Question: What is the value of this measurement?
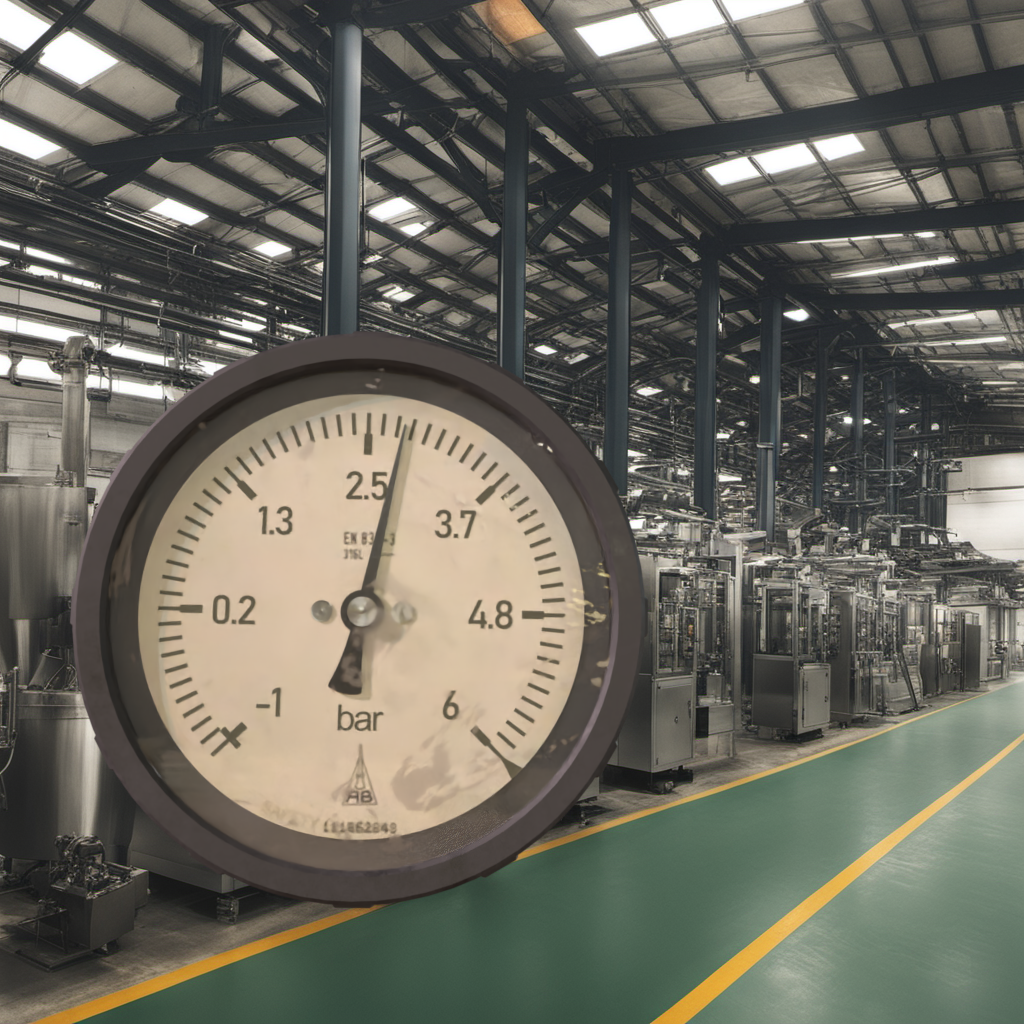
Answer: The result is 2.79
Question: What is the range of this measurement?
Answer: The range is from -1 to 6
Question: What is the minimum and maximum value range of the measurement in the image?
Answer: The minimum value is -1 and the maximum value is 6